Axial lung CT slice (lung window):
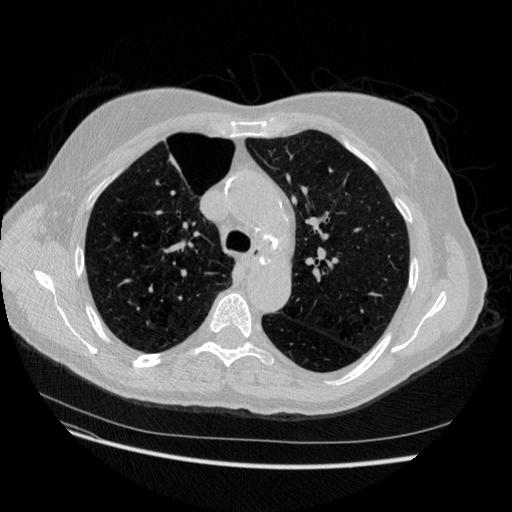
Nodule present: no